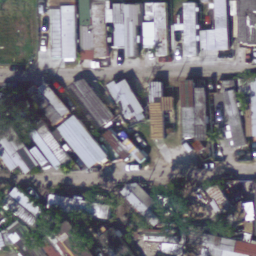
Label: residential